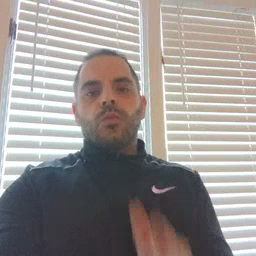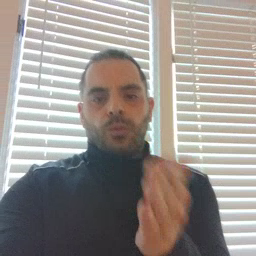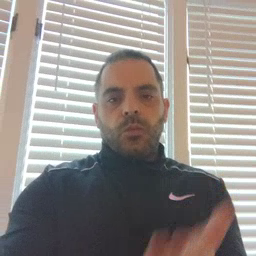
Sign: book